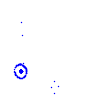
Particle: kaon